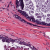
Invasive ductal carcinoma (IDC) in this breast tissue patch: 0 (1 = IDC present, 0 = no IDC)